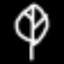
Label: leaf